Question: This maybe is a simple question but I couldn't find an answer .
I'm trying to read the hex '7B', and convert it to it's decimal integer (123), or at least receive the string '7B'.
my code :
'''
byte[] content = new byte[numCharsToRead];
while ((numBytesRead = bufferedInputStream.read(content, 0,
numCharsToRead)) != -1) {
String temp=new String(content);
Log.d("RS232",""+temp);
'''
output in logcat :

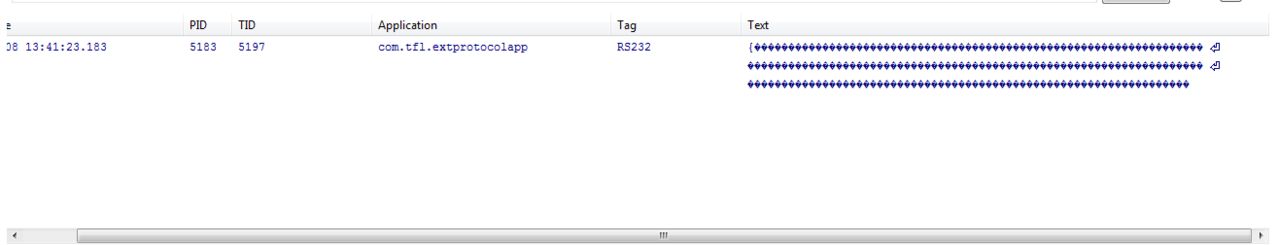
Answer: You can try something like the following for converting to 'int':
'''
String hexDigits = "7b"
int intValue = Integer.parseInt(hexDigits, 16);
'''
Also, the reading part can be simplified to:
'''
String temp;
while( (numBytesRead = bufferedInputStream.read(content, 0,
numCharsToRead)) != -1){
temp = new String(contents, 0, numBytesRead);
}
'''